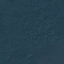
Land use / land cover class: Forest